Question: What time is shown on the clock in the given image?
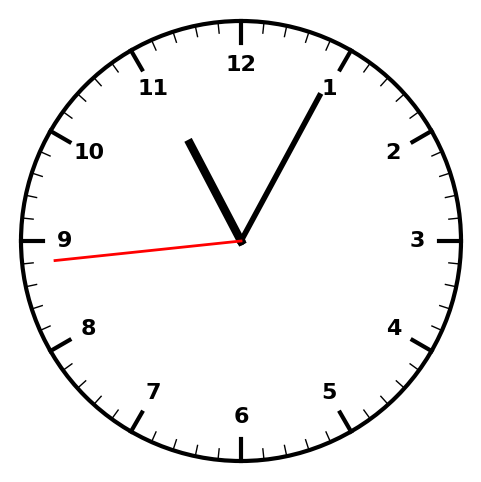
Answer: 11:04:44